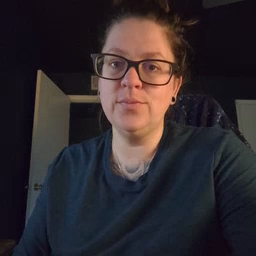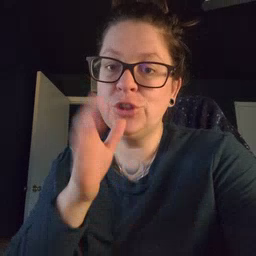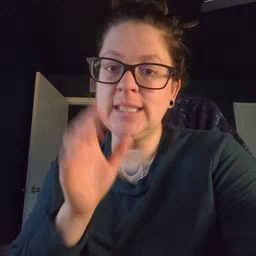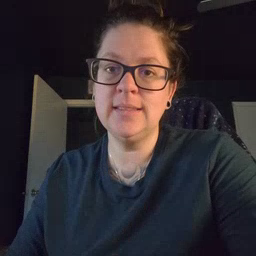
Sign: drink